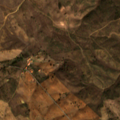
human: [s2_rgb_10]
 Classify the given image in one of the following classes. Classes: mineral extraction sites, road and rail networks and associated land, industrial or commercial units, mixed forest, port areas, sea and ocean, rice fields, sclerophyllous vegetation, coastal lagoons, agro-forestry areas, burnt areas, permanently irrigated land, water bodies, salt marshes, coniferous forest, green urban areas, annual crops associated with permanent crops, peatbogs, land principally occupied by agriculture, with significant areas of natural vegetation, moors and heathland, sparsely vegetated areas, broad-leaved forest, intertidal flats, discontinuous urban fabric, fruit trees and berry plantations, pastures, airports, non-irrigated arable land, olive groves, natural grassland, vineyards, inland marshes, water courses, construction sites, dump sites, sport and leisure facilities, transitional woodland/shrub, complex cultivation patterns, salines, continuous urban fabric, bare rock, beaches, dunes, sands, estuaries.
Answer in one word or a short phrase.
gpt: non-irrigated arable land, agro-forestry areas, transitional woodland/shrub